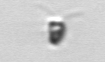
Label: Pyramimonas